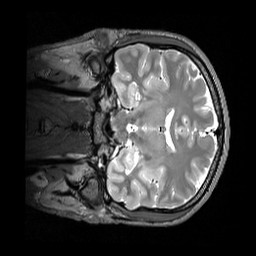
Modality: T2w
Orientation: coronal
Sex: male
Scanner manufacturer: siemens
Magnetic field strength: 3 T
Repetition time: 3.2 s
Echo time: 0.409 s